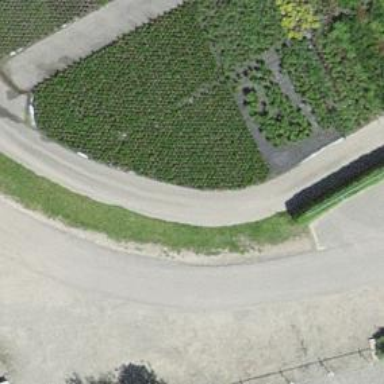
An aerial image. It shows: Unpaved track road.